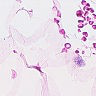
Metastatic tissue present: no